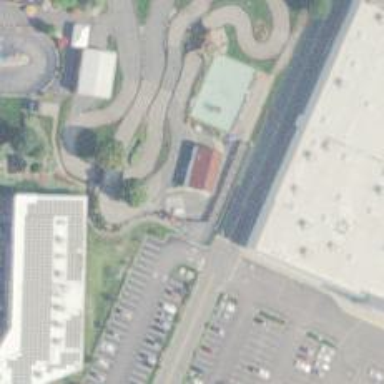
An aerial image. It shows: Motor sport raceway.